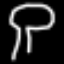
Label: mushroom